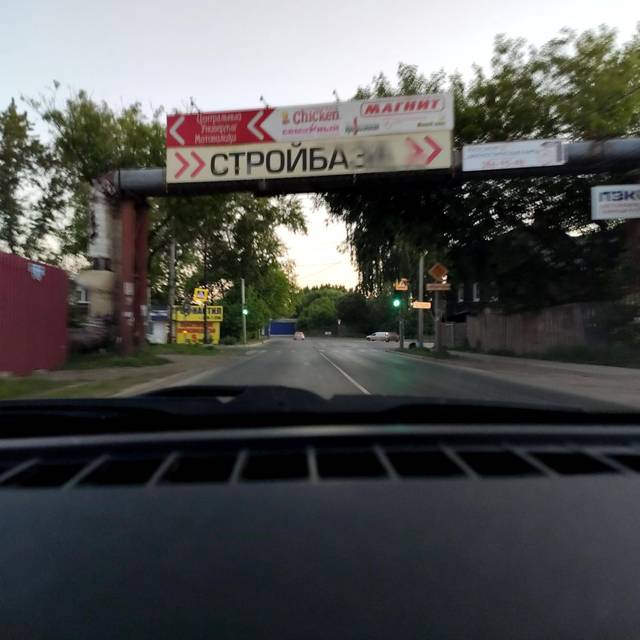
Region: Russia
Coordinates: 58.038, 56.312